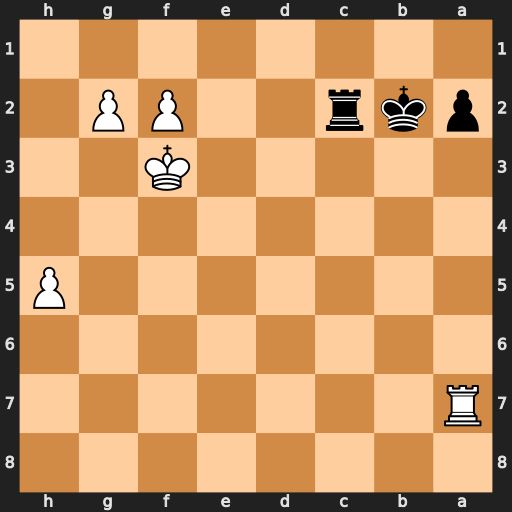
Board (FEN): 8/R7/8/7P/8/5K2/pkr2PP1/8
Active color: b
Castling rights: -
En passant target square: -
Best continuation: Rc3+ Ke2 Ra3